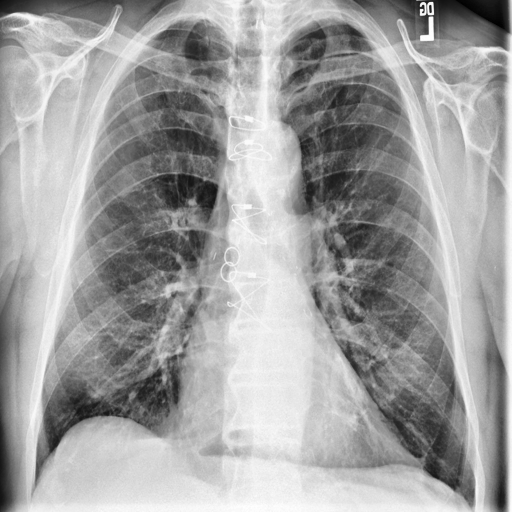
Finding: NORMAL